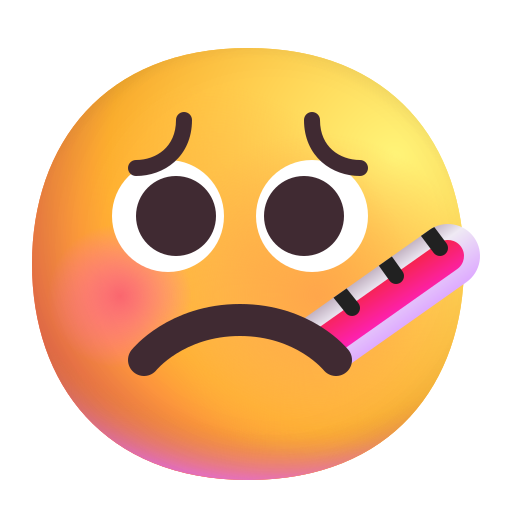
face with thermometer color